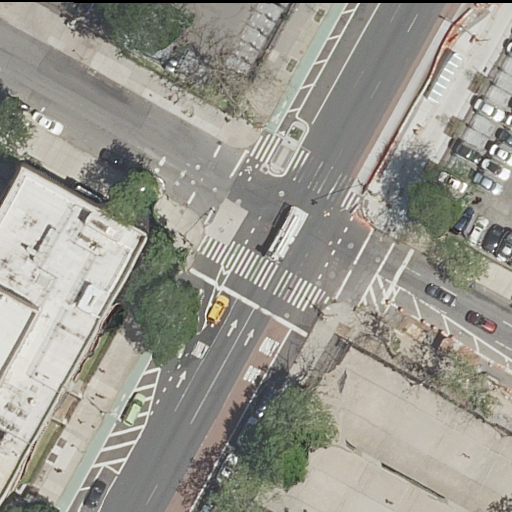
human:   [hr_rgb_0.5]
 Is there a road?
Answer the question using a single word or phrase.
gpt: yes

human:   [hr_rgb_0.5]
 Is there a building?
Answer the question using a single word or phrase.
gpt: yes

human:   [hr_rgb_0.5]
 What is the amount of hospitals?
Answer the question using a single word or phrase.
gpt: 1

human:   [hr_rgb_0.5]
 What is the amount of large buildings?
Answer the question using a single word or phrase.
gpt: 1

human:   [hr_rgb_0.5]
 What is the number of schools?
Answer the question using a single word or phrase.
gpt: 1

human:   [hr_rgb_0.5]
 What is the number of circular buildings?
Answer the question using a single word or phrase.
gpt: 0

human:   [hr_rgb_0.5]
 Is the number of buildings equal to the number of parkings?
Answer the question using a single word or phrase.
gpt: yes

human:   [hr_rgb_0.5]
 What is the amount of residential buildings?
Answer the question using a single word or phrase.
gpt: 1

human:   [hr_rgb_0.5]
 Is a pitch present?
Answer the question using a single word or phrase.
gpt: yes

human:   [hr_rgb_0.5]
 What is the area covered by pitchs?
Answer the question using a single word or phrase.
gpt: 909m2

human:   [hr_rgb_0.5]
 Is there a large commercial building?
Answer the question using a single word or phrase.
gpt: no

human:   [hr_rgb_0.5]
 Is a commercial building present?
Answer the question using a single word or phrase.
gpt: no

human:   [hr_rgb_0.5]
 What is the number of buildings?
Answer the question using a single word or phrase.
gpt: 1

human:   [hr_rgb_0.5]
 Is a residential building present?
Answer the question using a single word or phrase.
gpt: yes

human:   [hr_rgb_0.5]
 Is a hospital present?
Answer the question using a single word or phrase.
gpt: yes

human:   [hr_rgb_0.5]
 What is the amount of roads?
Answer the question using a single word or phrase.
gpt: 24

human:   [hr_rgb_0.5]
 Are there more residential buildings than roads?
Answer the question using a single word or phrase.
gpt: no

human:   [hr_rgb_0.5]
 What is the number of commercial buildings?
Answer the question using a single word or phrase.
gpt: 0

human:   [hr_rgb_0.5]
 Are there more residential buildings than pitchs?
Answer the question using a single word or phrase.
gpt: no

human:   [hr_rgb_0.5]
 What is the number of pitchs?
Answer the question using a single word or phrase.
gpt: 2

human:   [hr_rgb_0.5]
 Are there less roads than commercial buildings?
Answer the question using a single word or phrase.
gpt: no

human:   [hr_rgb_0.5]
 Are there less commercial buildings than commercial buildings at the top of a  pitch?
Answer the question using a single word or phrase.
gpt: no

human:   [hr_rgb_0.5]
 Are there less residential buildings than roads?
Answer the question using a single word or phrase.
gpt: yes

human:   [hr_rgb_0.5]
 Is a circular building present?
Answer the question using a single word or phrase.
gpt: no

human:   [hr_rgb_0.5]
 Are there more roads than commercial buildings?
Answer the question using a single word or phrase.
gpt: yes

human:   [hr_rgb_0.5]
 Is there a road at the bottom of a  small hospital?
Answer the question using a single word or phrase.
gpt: no

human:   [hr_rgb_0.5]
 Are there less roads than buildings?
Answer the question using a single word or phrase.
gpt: no

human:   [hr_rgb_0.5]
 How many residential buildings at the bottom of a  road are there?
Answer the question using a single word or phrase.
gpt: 1

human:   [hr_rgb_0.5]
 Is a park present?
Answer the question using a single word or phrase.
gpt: yes

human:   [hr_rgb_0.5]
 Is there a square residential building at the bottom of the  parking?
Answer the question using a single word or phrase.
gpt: no

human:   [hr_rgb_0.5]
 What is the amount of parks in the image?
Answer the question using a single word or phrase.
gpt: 1

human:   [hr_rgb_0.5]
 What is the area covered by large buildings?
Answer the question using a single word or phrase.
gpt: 1019m2

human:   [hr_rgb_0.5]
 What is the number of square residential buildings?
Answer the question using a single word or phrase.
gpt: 0

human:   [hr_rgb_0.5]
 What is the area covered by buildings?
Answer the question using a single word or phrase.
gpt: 1019m2

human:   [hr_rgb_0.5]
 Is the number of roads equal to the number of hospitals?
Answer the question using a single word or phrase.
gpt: no

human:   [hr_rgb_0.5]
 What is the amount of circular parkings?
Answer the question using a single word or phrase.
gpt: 0

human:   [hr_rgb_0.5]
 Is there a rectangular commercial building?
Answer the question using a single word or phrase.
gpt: no

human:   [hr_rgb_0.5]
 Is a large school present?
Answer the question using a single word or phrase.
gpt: yes

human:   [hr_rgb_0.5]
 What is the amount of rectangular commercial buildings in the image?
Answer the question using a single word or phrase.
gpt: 0

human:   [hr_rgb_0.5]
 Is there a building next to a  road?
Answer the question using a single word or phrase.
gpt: yes

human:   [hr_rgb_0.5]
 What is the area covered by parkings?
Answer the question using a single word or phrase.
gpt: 459m2

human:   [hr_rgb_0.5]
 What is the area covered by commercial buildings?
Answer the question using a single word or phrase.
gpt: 0m2

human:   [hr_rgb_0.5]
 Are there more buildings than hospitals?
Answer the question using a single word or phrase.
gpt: no

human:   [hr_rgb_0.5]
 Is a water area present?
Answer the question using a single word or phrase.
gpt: no

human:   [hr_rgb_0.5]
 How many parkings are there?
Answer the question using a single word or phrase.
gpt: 1

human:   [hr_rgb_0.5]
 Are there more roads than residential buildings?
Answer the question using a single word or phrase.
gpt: yes

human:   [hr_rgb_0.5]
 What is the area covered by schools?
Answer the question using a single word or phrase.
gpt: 1019m2

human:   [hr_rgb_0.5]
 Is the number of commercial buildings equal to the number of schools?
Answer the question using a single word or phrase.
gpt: no

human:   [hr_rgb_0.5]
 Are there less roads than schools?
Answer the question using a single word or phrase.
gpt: no

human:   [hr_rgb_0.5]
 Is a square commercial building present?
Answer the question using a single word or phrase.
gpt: no

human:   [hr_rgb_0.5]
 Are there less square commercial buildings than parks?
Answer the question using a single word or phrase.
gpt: yes

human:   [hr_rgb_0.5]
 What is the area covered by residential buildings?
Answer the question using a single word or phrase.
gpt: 1019m2

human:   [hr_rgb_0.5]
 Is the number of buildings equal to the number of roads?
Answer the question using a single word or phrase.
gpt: no

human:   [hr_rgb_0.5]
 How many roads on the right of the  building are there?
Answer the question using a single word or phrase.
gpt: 17

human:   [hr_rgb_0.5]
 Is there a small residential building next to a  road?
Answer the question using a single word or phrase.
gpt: no

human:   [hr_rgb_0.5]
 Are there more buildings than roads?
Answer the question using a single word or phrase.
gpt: no

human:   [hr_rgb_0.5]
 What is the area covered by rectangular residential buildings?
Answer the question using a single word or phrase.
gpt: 1019m2

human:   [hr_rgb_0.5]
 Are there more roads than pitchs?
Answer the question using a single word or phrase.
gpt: yes

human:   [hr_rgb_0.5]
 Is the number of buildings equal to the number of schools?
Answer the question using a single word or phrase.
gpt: yes

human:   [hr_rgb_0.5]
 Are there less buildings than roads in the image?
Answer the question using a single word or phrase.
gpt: yes

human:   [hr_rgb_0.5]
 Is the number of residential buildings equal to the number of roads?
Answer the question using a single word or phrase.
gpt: no

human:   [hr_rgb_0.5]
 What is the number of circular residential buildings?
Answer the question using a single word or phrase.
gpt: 0

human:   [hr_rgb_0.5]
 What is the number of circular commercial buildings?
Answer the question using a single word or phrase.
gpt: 0

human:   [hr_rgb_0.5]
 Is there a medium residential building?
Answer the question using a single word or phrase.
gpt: no